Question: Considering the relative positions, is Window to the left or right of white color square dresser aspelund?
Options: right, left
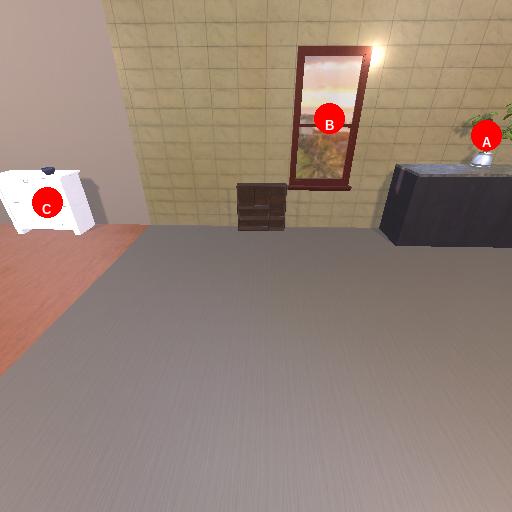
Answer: right